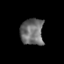
Tissue: prostate
Cell type: T cells
Senescence score: 0.3242
Nuclear area (px): 602
Mean DAPI intensity: 109.42